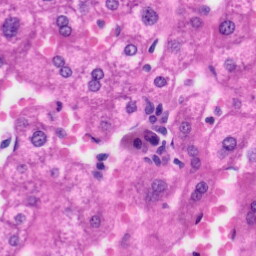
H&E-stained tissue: Liver